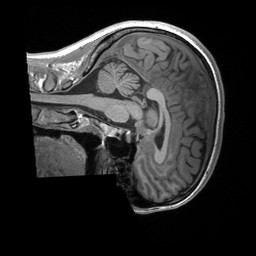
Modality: T1w
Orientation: sagittal
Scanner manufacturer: siemens
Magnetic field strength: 3 T
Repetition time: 2.4 s
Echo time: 0.00224 s